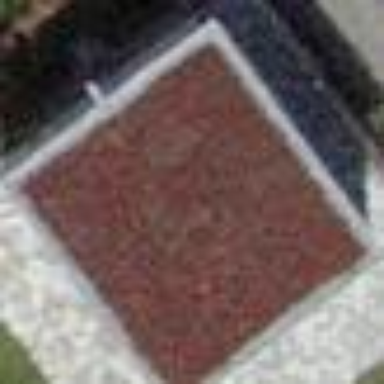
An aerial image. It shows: View of roof of building.